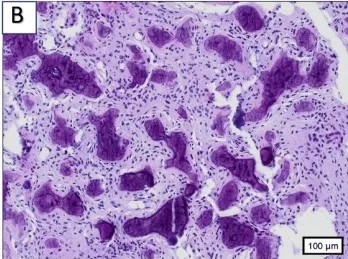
A-D. The histological findings in different enlargements (200 mum; 100 mum; 50 mum). It shows the mixture of bone and connective tissue.
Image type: pathology (pas)